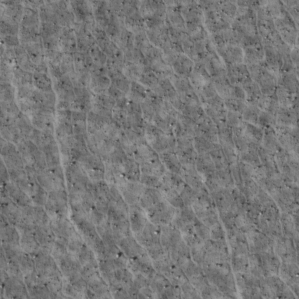
Label: non_frost